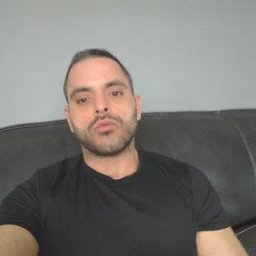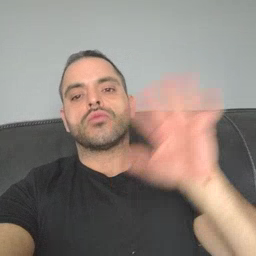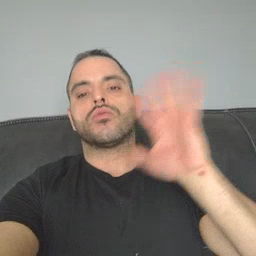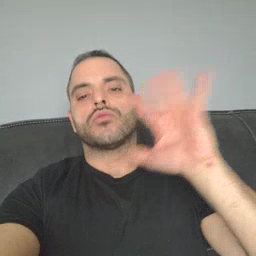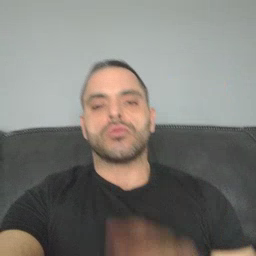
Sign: bye